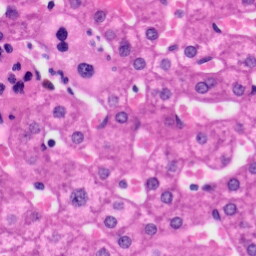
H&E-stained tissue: Liver